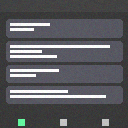
Screen state: on